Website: bh-photo
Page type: account-dashboard
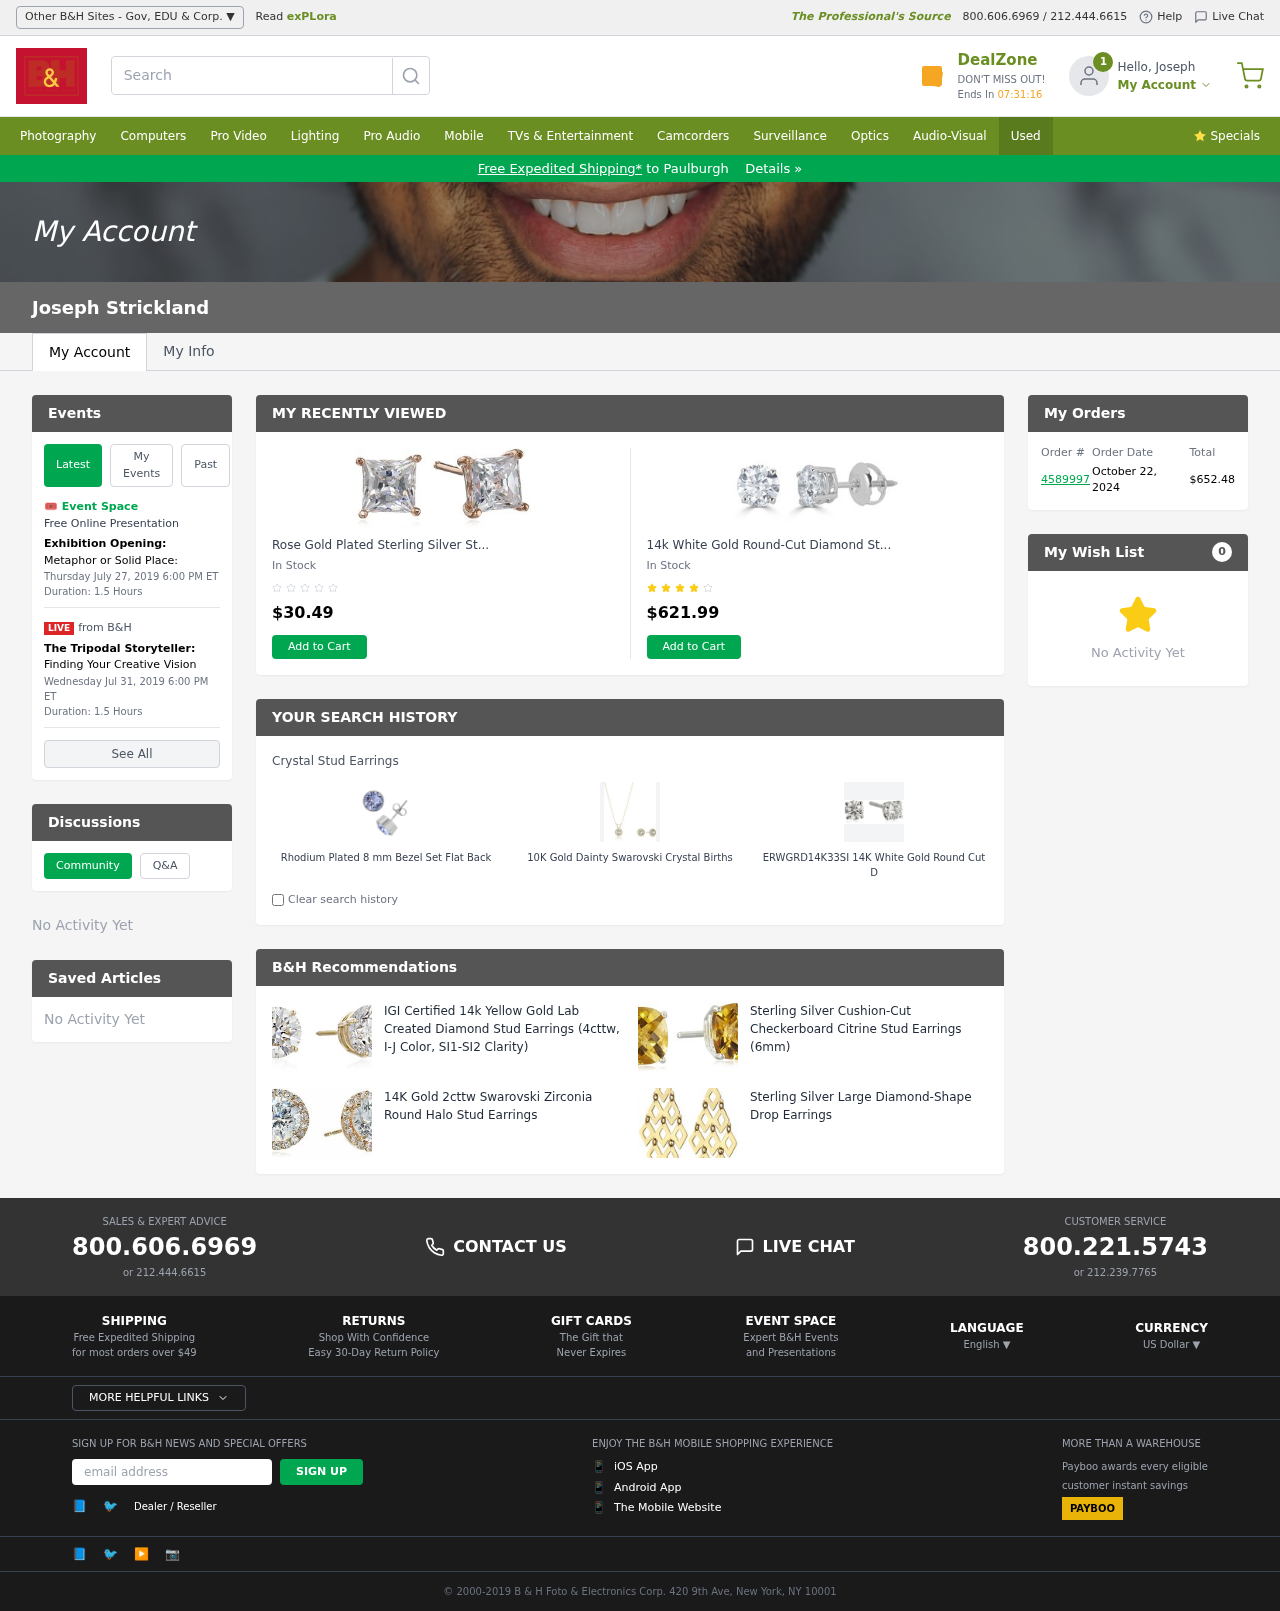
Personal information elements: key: PII_CITY
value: Paulburgh
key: PII_EMAIL
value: joseph_strickland@gmail.com
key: PII_FIRSTNAME
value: Joseph
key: PII_FULLNAME
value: Joseph Strickland
Product elements: key: PRODUCT1_NAME
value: Rose Gold Plated Sterling Silver Stud Earrings set with Princess Brilliant Cut Swarovski Zirconia (1
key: PRODUCT1_PRICE
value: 30.49
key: PRODUCT2_NAME
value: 14k White Gold Round-Cut Diamond Stud Earrings (1/2cttw, J-K Color, I2-I3 Clarity)
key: PRODUCT2_PRICE
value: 621.99
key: PRODUCT3_ITEM_CATEGORY
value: Crystal Stud Earrings
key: PRODUCT3_NAME
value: Rhodium Plated 8 mm Bezel Set Flat Back with Light Sapphire Swarovski Crystals Stud Earrings
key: PRODUCT4_NAME
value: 10K Gold Dainty Swarovski Crystal Birthstone Pendant Necklace with Stud Earrings Set, April
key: PRODUCT5_NAME
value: ERWGRD14K33SI 14K White Gold Round Cut Diamond Stud Earrings (0.3ct H-I Color, I1 Clarity)
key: PRODUCT6_NAME
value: IGI Certified 14k Yellow Gold Lab Created Diamond Stud Earrings (4cttw, I-J Color, SI1-SI2 Clarity)
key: PRODUCT7_NAME
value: Sterling Silver Cushion-Cut Checkerboard Citrine Stud Earrings (6mm)
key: PRODUCT8_NAME
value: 14K Gold 2cttw Swarovski Zirconia Round Halo Stud Earrings
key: PRODUCT9_NAME
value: Sterling Silver Large Diamond-Shape Drop Earrings
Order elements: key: ORDER_ID
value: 4589997
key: ORDER_DATE
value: October 22, 2024
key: ORDER_TOTAL
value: $652.48
Other elements: key: WISHLIST_COUNT
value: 0